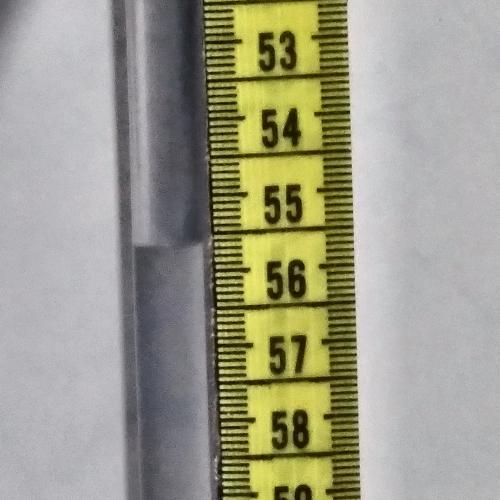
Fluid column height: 55.6 cm